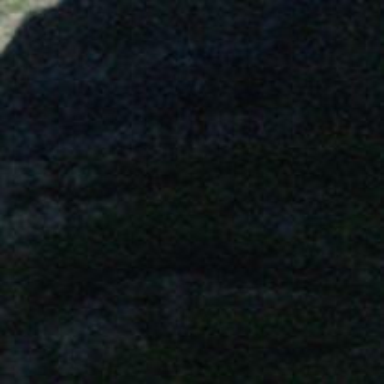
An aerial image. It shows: Natural cliff.